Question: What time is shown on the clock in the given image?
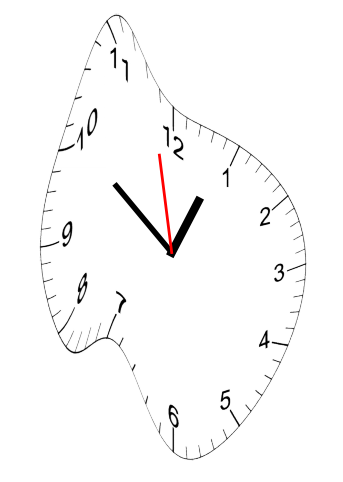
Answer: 12:50:58